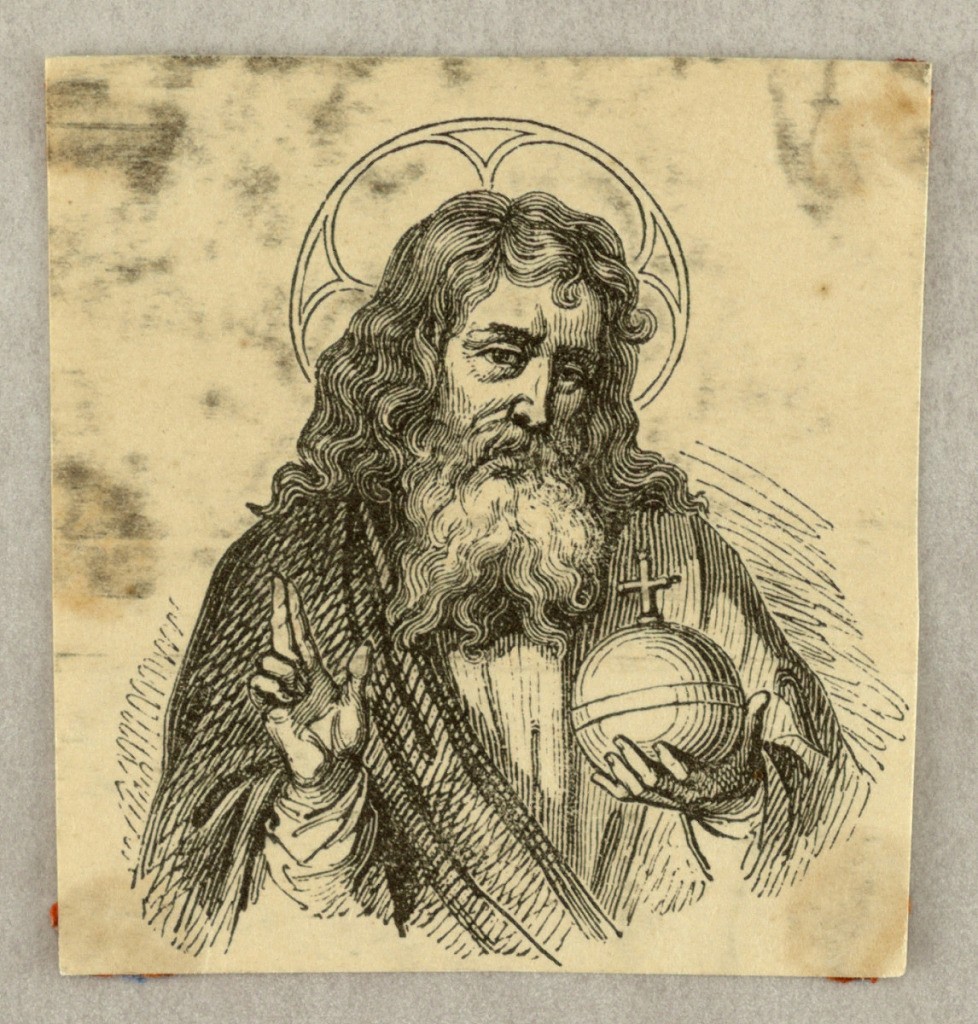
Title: Vignette, God the Father
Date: ca. 1845
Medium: Wood engraving on paper
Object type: Print
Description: Half figure; blessing and holding a mound.